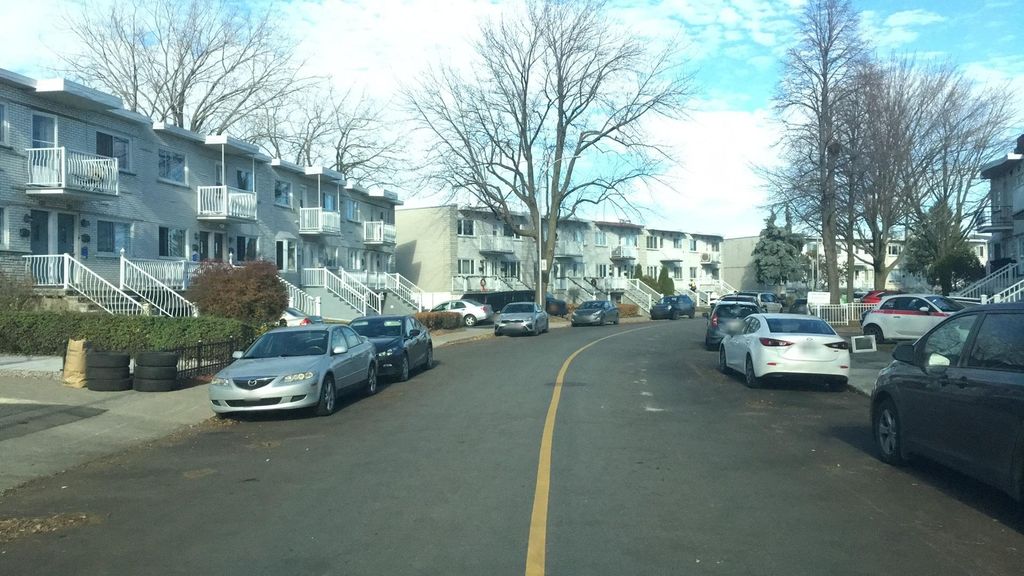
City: montreal